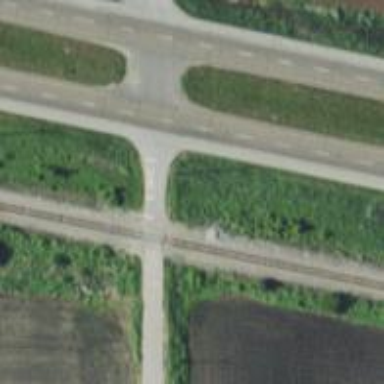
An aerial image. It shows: Level crossing with barrier for the railway.